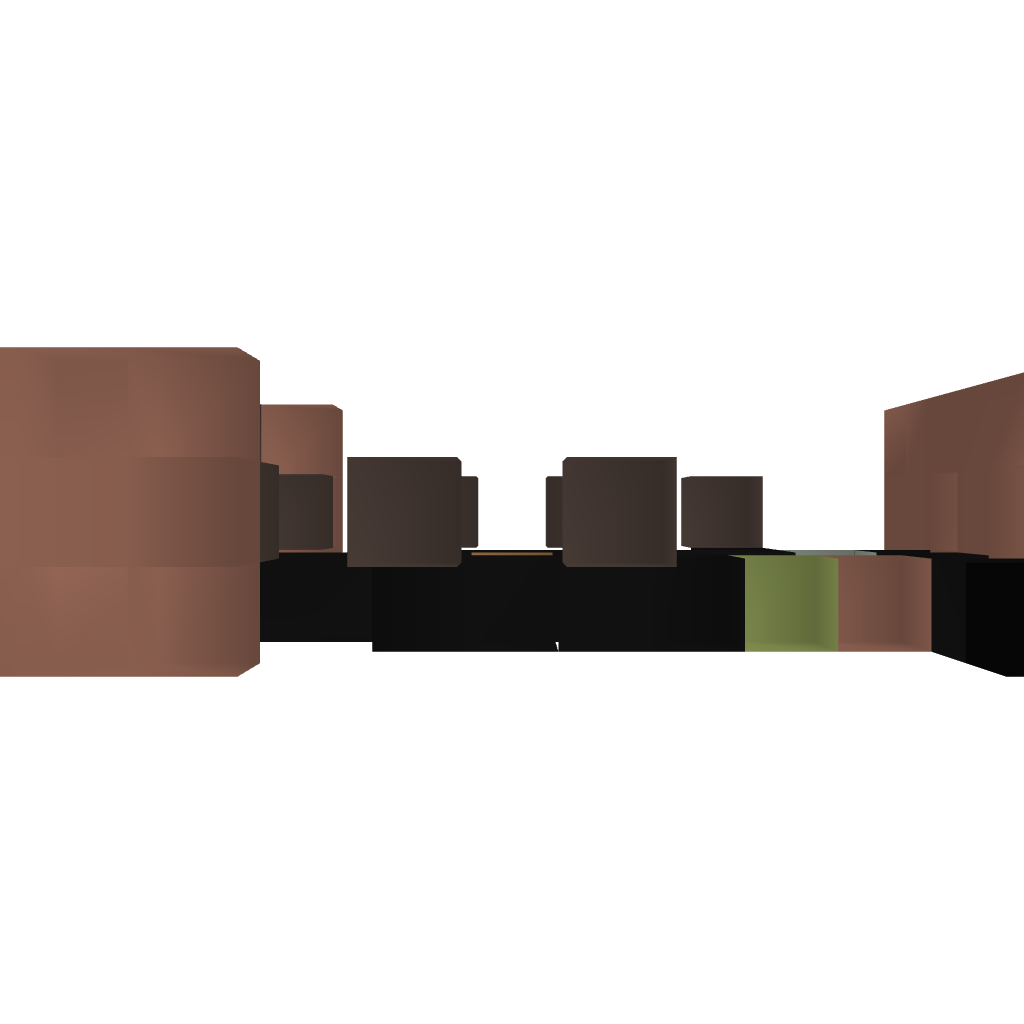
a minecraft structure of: The Trail Machine